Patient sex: M
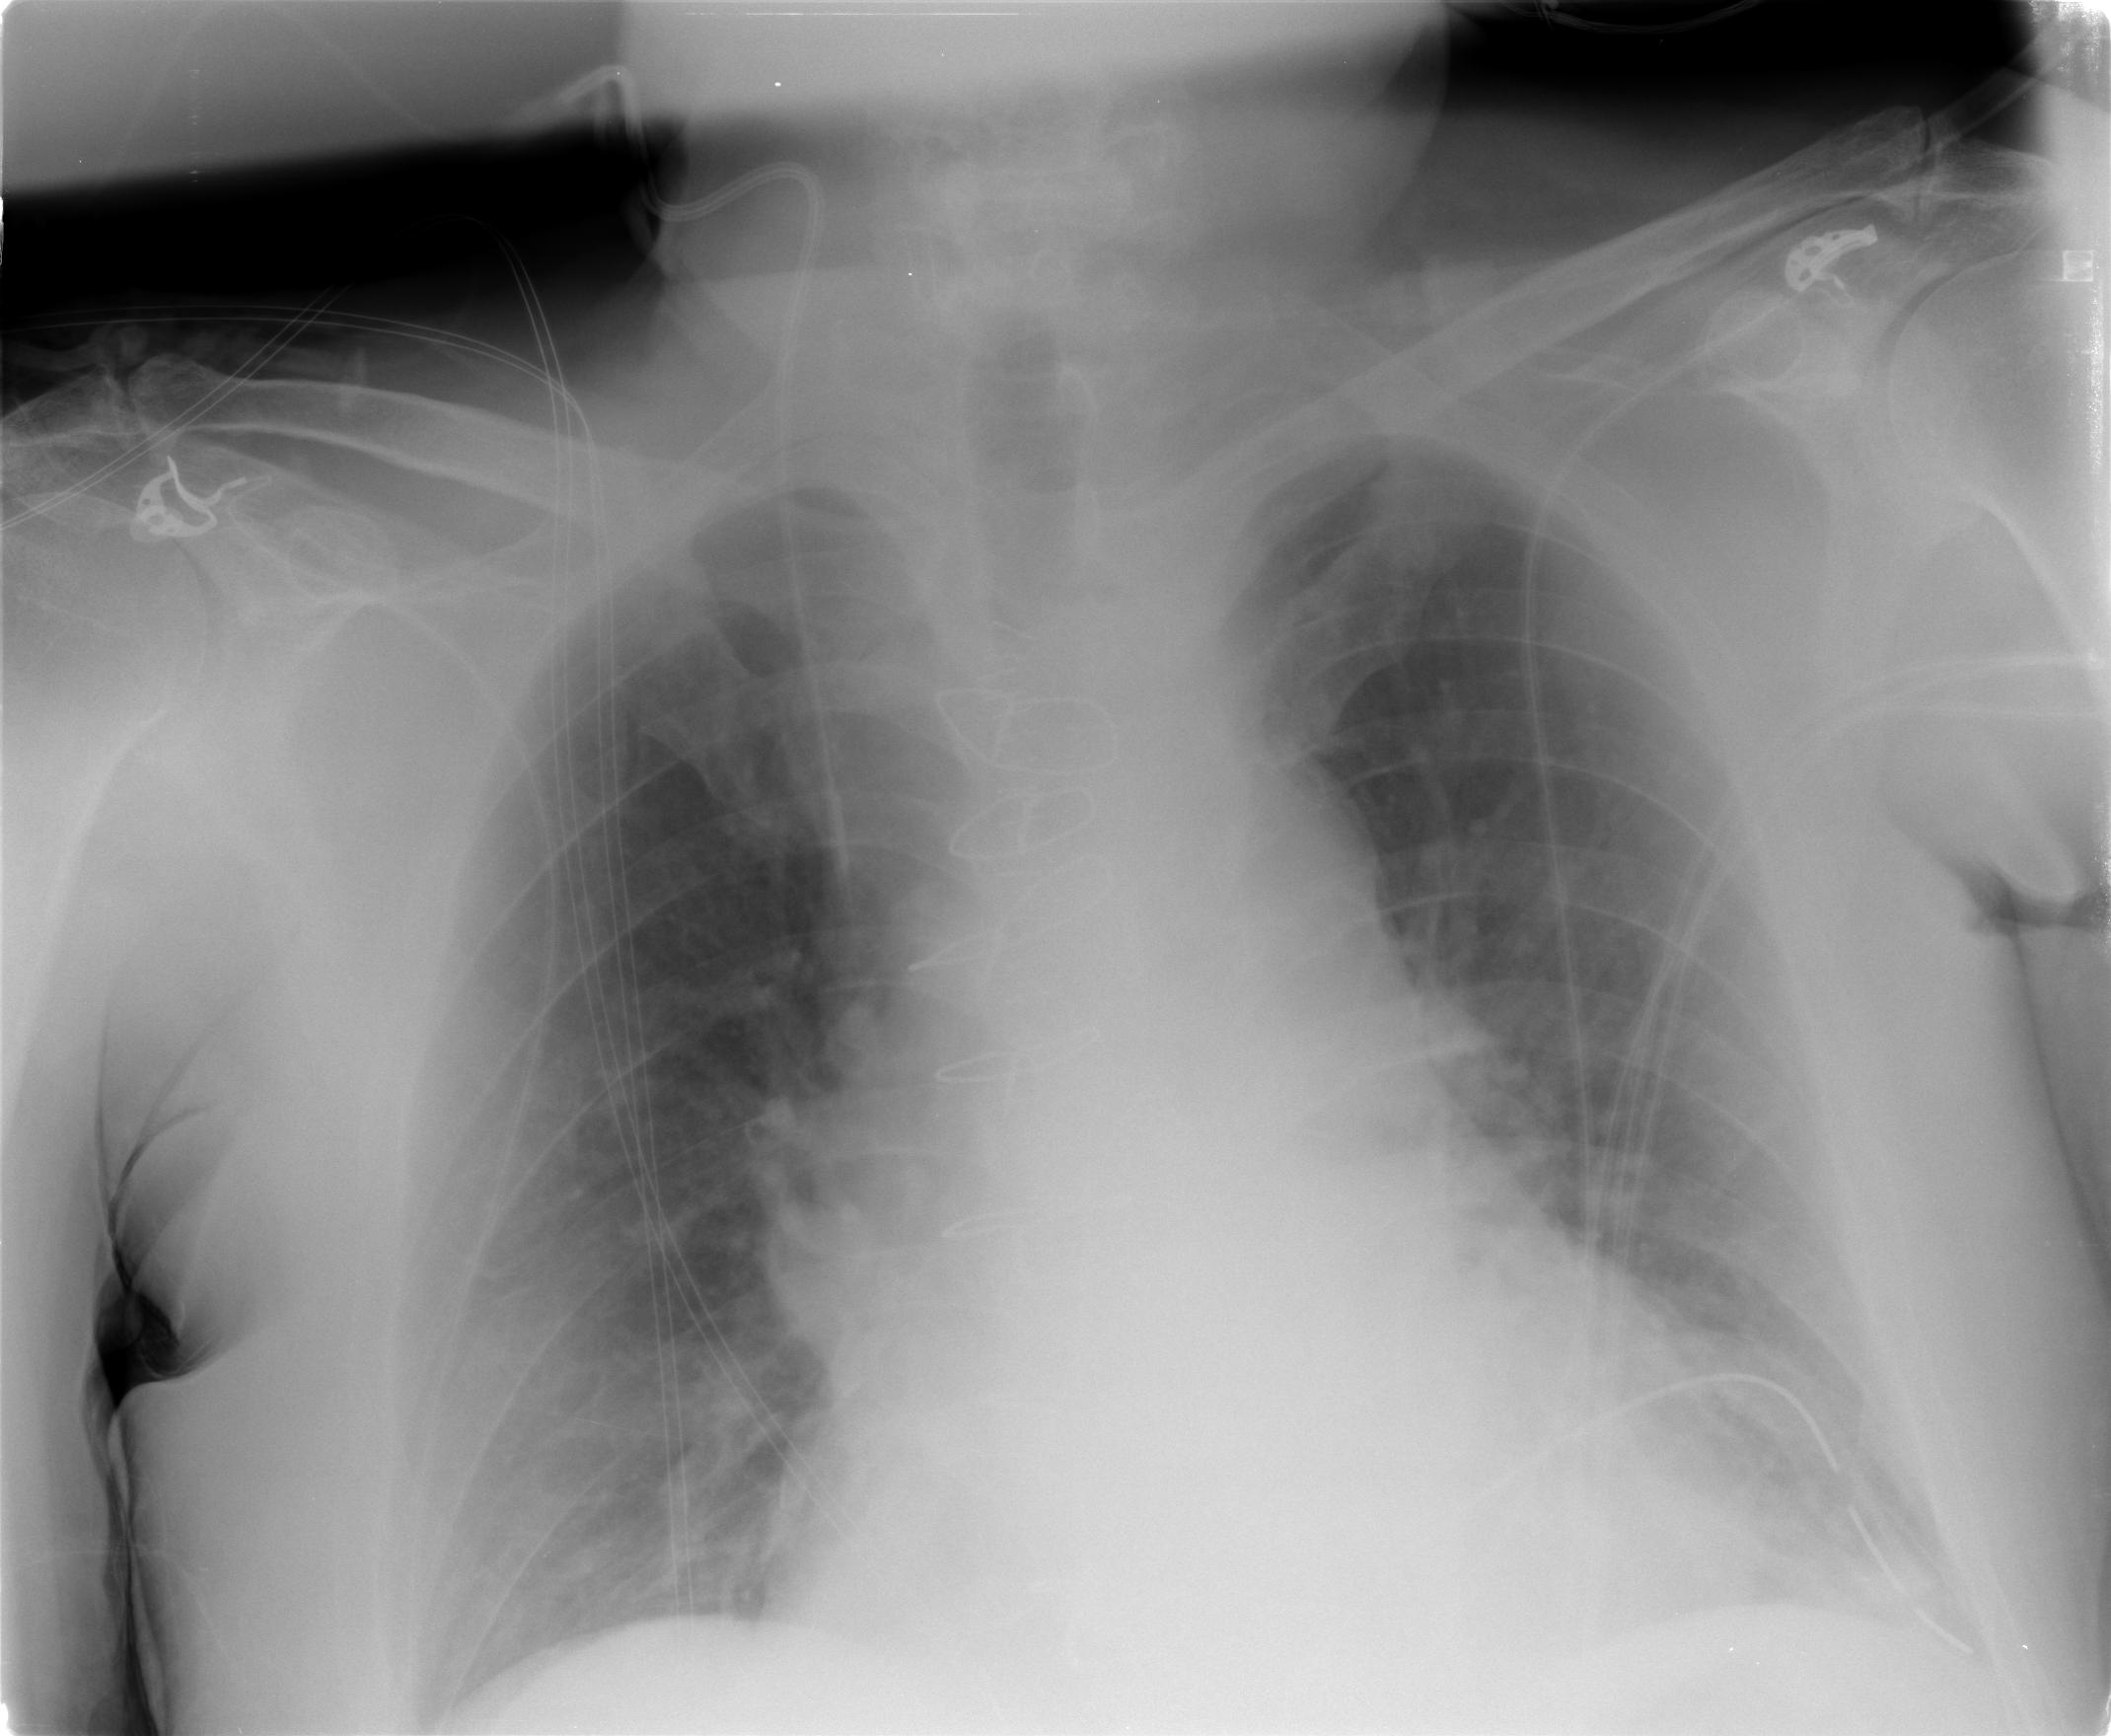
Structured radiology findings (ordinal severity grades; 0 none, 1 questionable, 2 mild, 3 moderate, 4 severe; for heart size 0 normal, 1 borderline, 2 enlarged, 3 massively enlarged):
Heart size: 1
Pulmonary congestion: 0
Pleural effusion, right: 0
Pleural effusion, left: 0
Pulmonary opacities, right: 0
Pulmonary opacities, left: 0
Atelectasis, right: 1
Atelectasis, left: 2